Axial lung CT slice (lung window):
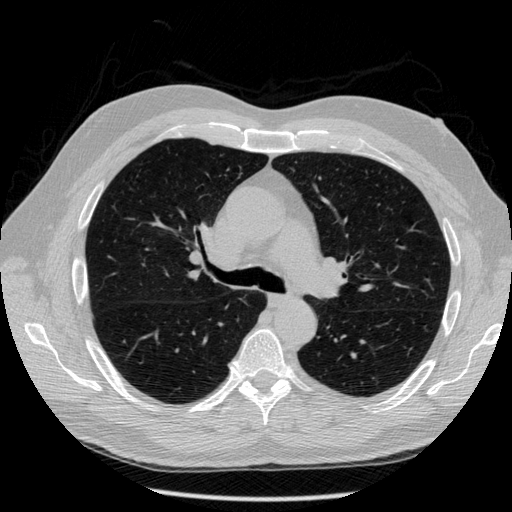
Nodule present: no